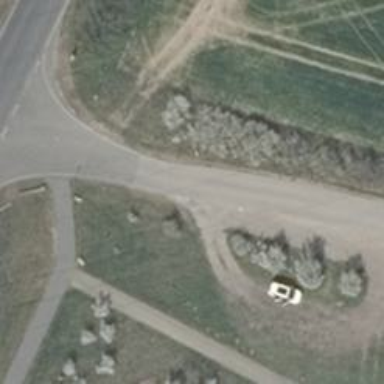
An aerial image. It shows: Unclassified road suitable for agricultural vehicles. It also serves as bicycle road.